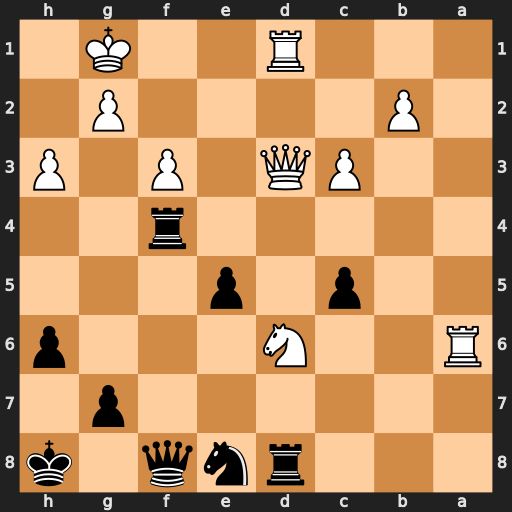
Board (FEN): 3rnq1k/6p1/R2N3p/2p1p3/5r2/2PQ1P1P/1P4P1/3R2K1
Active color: b
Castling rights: -
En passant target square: -
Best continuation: Rf6 Nf7+ Qxf7 Qxd8 Rxa6